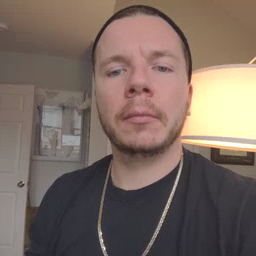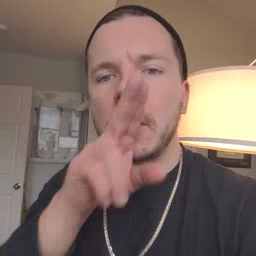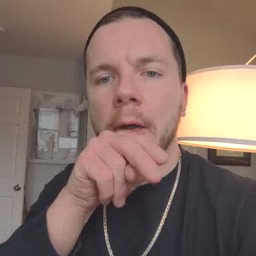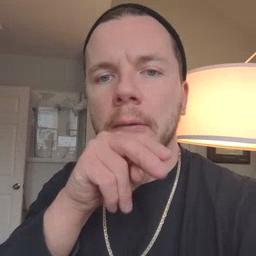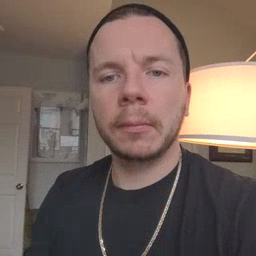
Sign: tongue